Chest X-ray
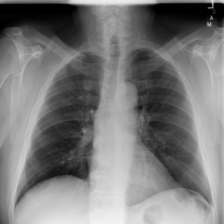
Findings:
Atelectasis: negative
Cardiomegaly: negative
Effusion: negative
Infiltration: negative
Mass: negative
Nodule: negative
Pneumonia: negative
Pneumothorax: negative
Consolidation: negative
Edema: negative
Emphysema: negative
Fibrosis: negative
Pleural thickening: negative
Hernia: negative